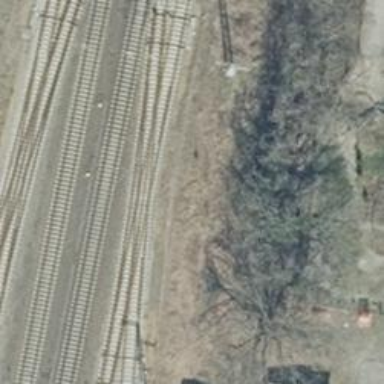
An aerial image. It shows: Railway switch.